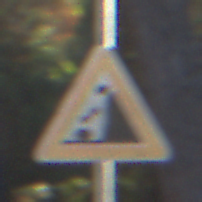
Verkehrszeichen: SteinschlagRechts
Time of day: MorningAfternoon
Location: Outdoor (Suburban)
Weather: Clear
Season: NotSpecified
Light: Natural